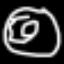
Label: donut